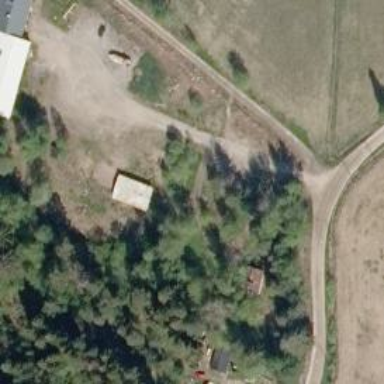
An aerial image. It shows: Driveway.